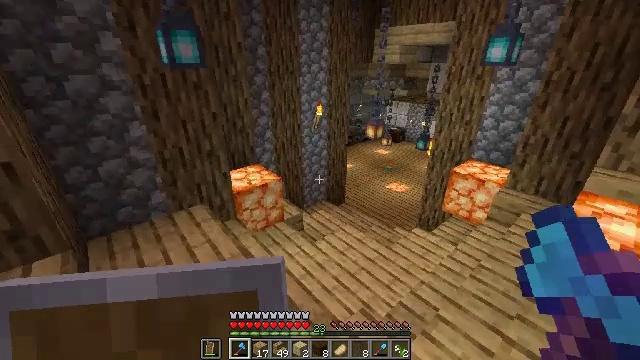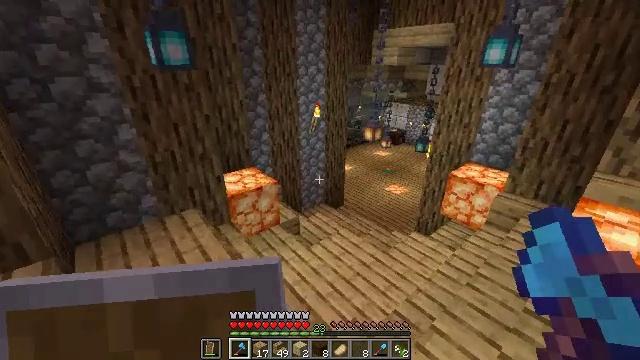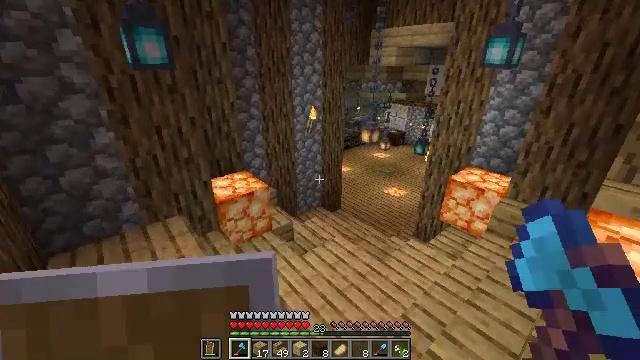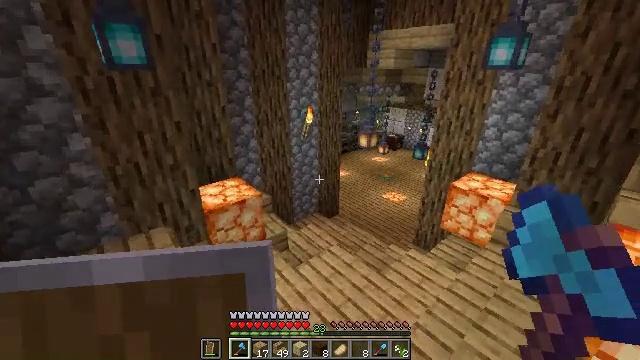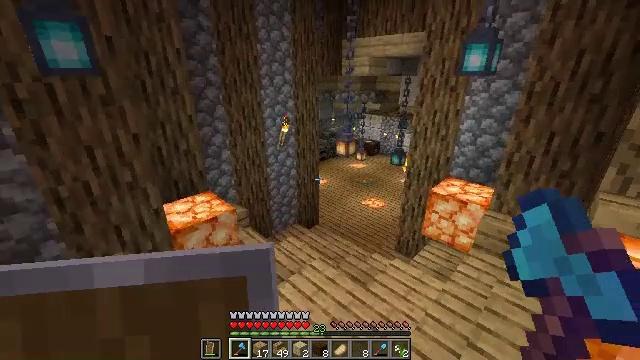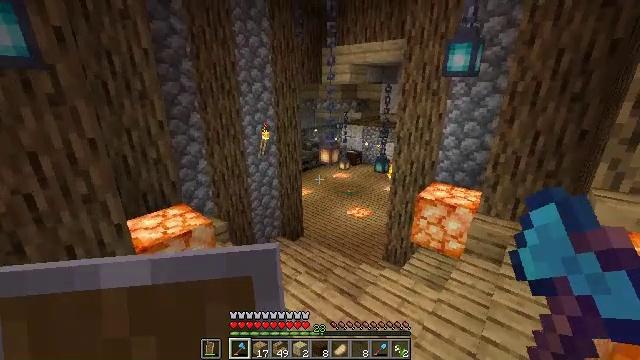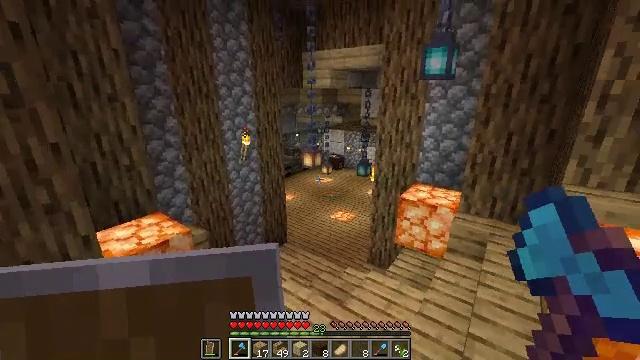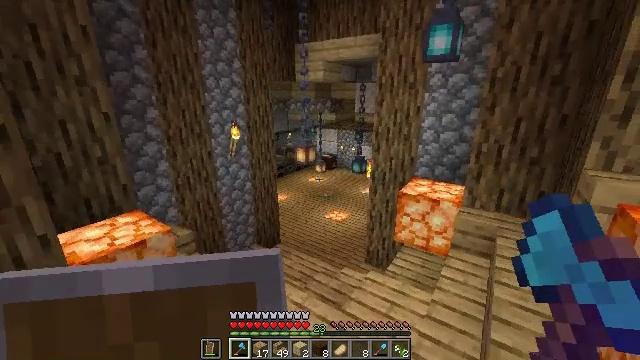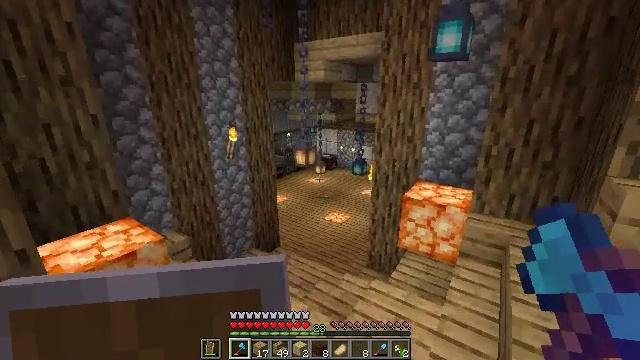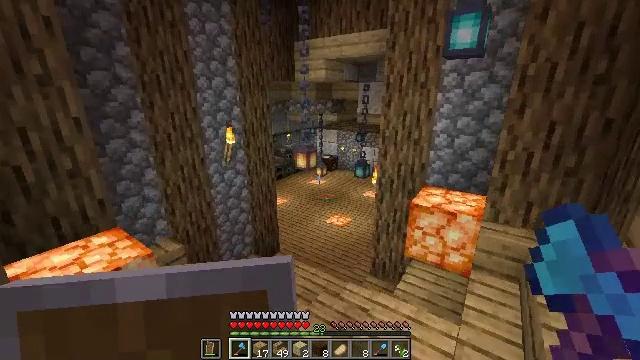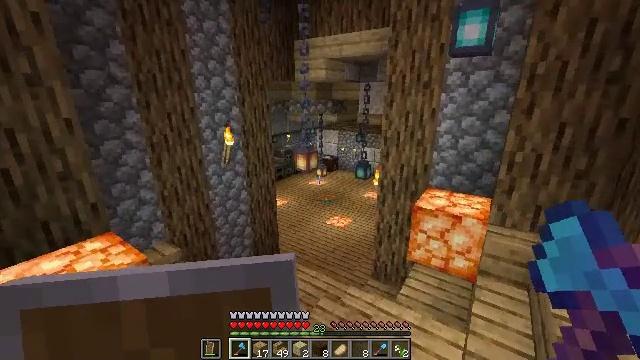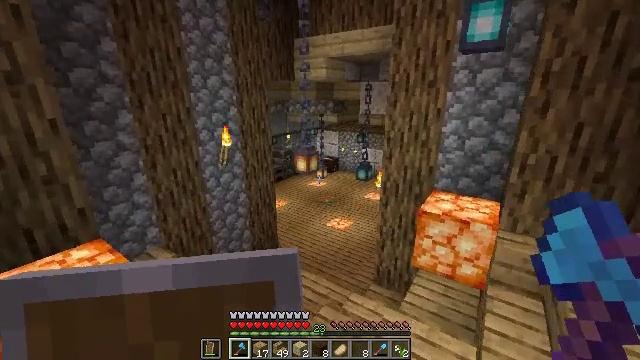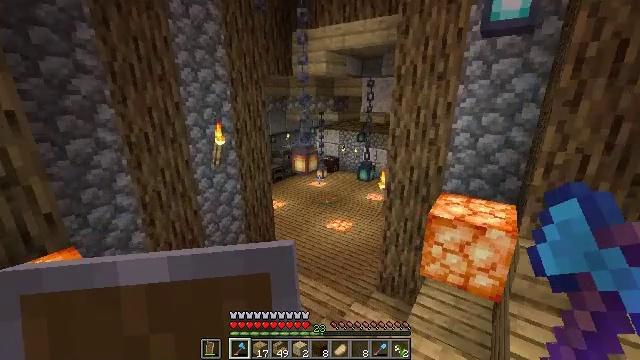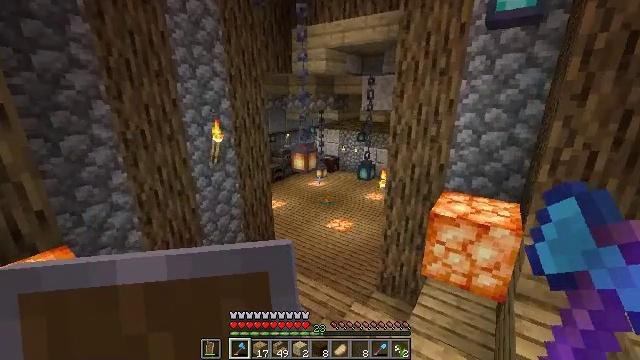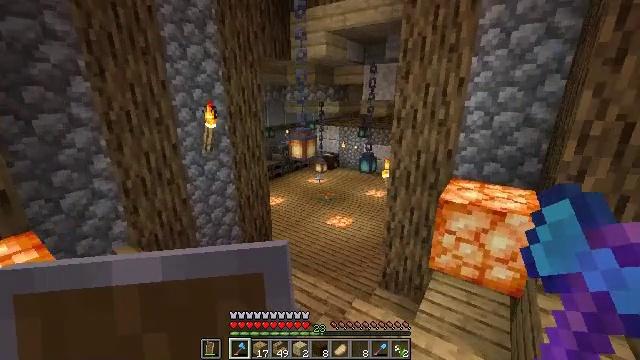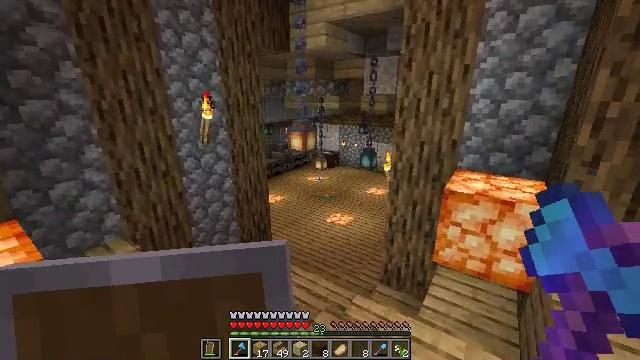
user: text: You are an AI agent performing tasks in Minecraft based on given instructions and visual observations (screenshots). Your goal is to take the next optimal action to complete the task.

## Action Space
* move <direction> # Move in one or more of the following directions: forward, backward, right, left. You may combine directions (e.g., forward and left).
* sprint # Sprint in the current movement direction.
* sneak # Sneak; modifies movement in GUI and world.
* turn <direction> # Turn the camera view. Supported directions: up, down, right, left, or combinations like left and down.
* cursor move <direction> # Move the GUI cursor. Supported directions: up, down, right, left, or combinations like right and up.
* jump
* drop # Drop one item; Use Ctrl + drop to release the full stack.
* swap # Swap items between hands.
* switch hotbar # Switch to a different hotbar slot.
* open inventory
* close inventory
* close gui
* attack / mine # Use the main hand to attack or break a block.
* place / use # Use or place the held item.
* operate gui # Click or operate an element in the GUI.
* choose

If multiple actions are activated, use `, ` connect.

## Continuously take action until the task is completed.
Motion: motion action
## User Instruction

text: Destroy the light blue bed to move it.
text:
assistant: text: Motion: move forward
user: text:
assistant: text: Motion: move forward
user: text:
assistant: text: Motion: move forward
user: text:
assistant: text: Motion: move forward, turn right and up
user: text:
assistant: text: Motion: move forward, turn right and up
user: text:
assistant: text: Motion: move forward, turn right and up
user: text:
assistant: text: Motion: move forward, turn right
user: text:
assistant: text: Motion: move forward
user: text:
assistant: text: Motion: move forward
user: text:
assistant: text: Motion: move forward
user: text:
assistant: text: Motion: move forward
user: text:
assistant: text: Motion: move forward
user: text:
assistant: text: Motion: move forward
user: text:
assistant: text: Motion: move forward
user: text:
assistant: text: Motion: move forward
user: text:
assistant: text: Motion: move forward
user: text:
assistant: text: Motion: move forward
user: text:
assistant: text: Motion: move forward
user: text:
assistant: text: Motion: move forward
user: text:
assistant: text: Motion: move forward
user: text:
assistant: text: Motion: move forward
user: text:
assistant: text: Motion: move forward
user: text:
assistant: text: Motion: move forward
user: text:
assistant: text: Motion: move forward
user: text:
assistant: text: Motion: move forward
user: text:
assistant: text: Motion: move forward
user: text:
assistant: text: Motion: move forward
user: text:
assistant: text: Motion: move forward
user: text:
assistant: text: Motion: move forward
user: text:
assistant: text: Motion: move forward